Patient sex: F
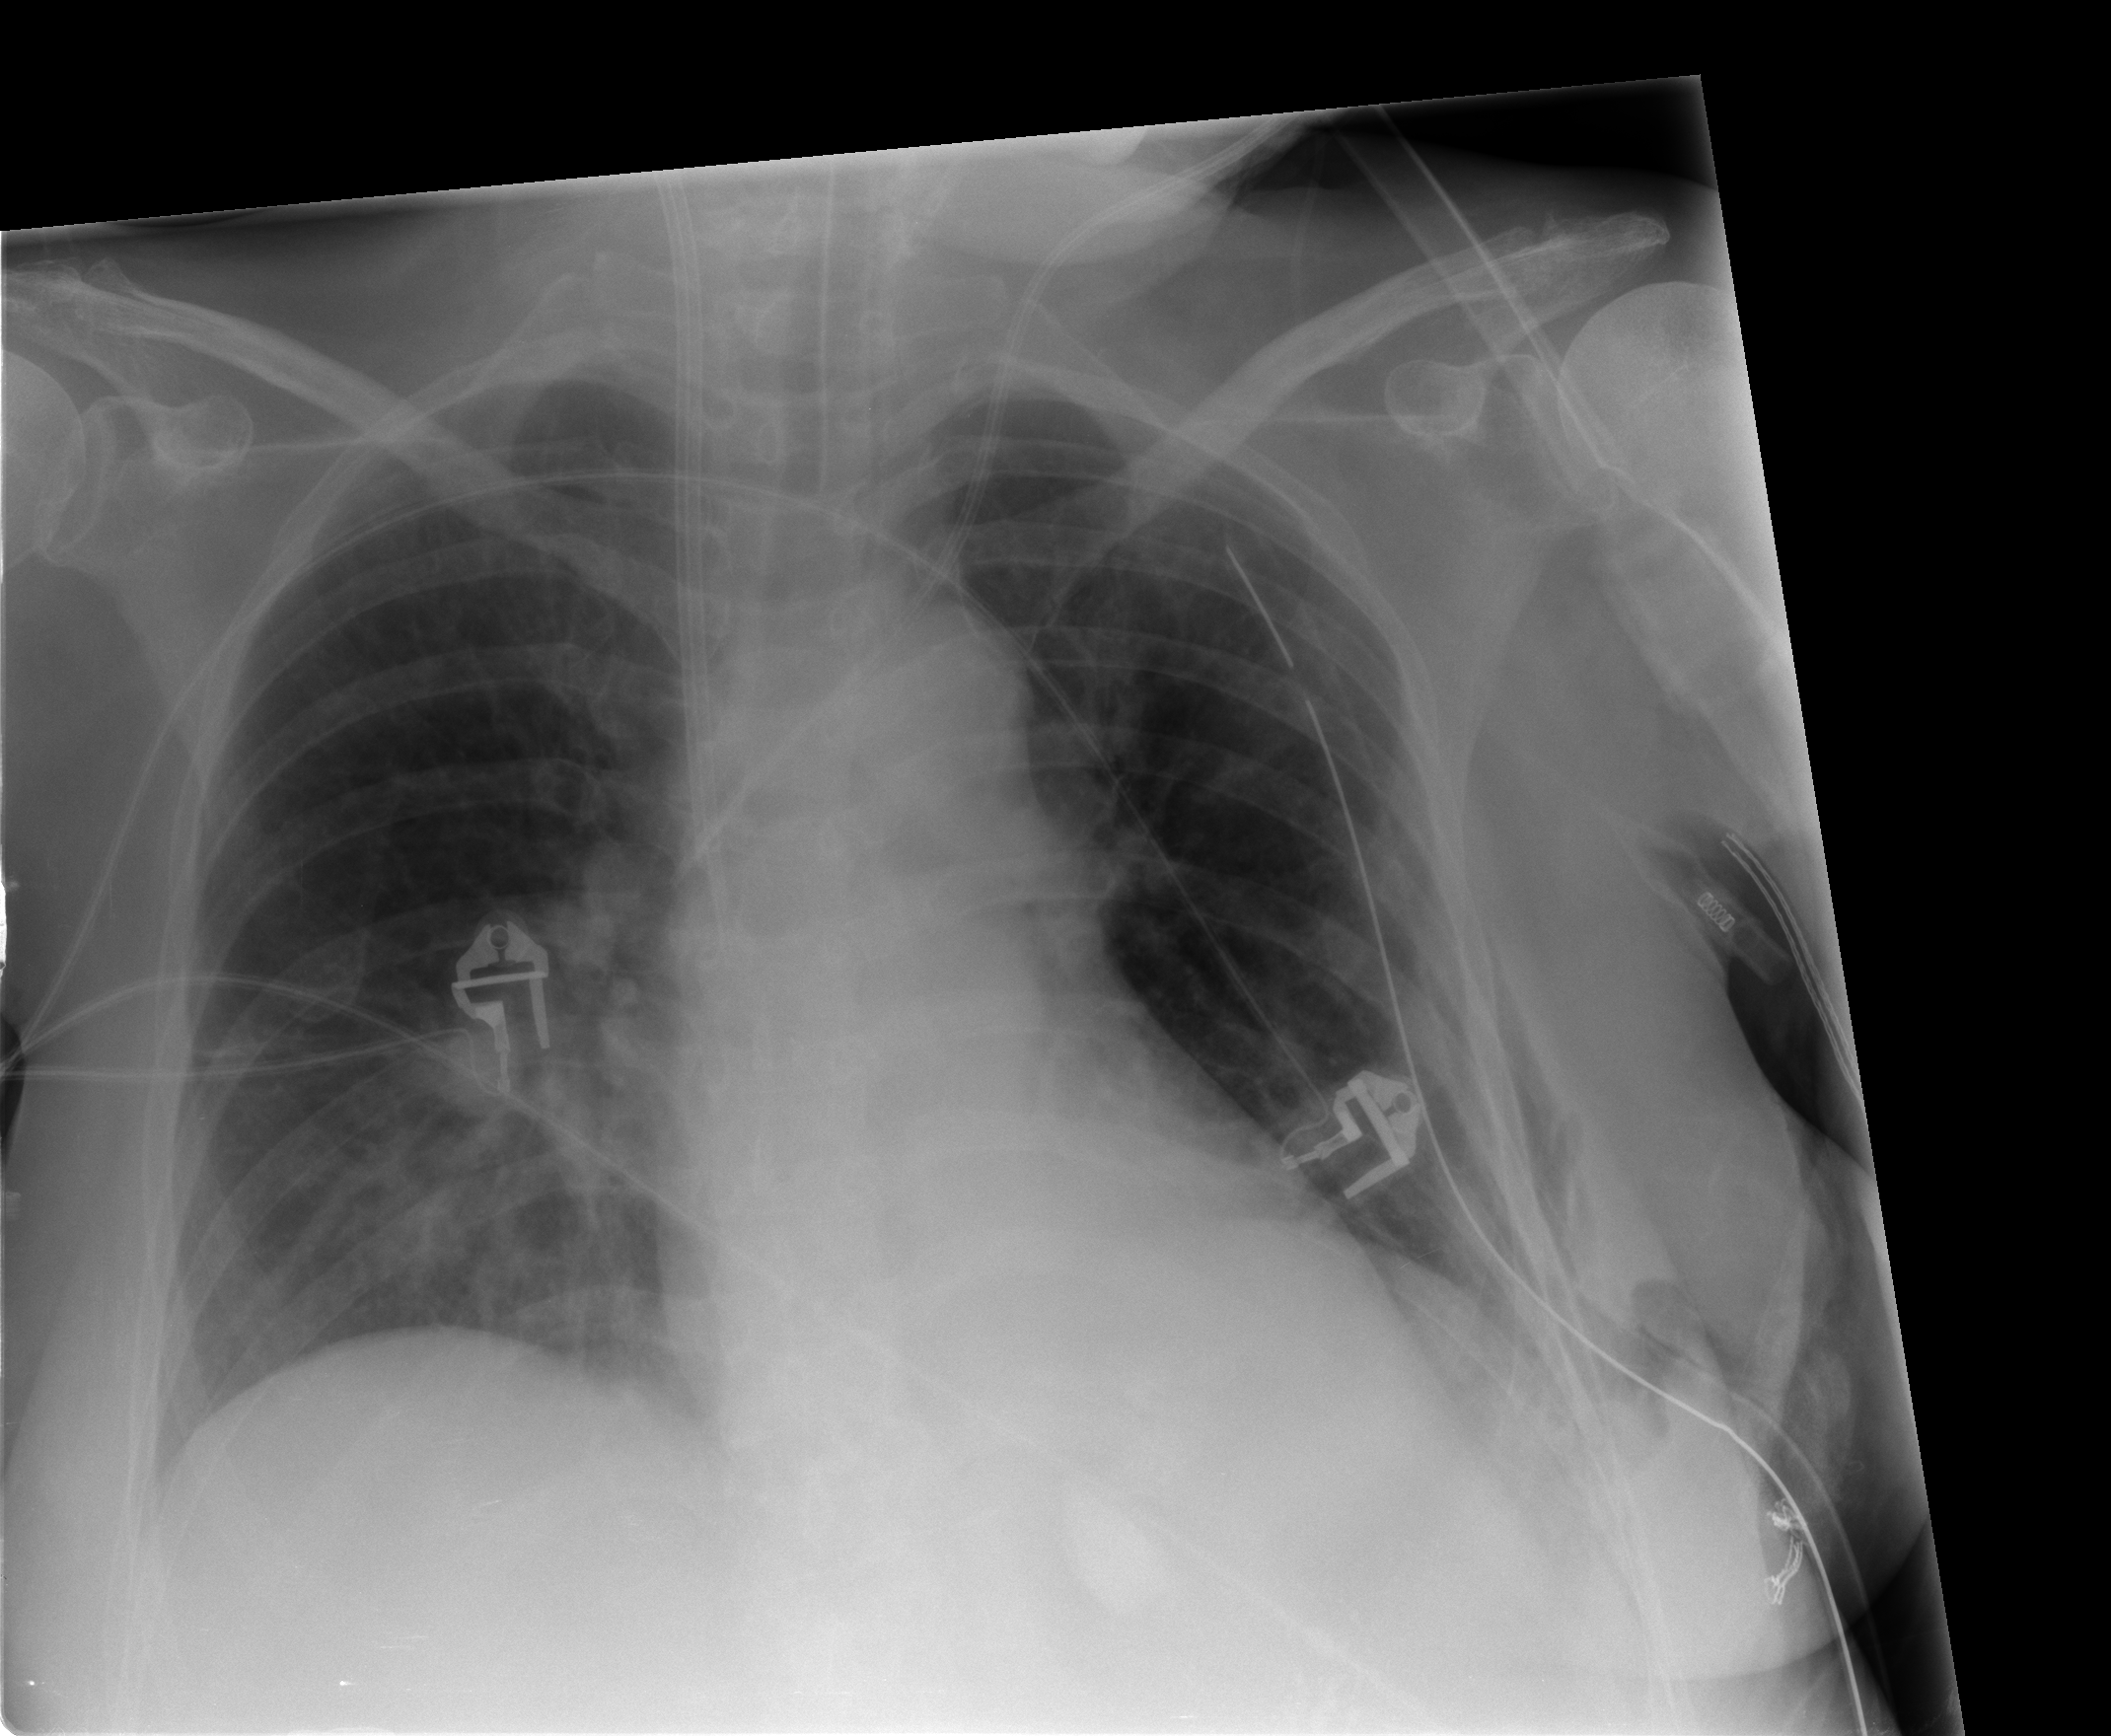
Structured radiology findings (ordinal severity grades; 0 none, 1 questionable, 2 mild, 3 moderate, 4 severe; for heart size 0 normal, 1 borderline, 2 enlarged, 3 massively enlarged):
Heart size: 0
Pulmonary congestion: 0
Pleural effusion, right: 0
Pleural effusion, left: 0
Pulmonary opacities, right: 2
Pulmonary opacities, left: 0
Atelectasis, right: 2
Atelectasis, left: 0